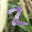
Label: 2